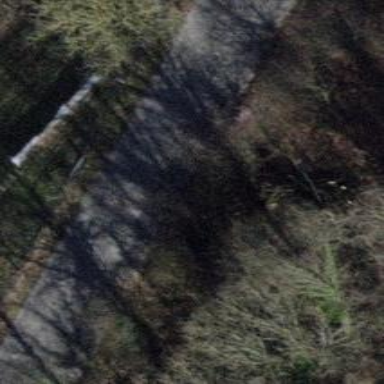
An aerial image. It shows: Paved service road.